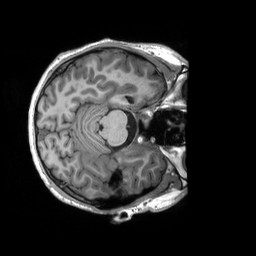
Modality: T1w
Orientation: axial
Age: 21
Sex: male
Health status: healthy
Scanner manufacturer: siemens
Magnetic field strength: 3 T
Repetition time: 2.53 s
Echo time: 0.00227 s